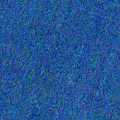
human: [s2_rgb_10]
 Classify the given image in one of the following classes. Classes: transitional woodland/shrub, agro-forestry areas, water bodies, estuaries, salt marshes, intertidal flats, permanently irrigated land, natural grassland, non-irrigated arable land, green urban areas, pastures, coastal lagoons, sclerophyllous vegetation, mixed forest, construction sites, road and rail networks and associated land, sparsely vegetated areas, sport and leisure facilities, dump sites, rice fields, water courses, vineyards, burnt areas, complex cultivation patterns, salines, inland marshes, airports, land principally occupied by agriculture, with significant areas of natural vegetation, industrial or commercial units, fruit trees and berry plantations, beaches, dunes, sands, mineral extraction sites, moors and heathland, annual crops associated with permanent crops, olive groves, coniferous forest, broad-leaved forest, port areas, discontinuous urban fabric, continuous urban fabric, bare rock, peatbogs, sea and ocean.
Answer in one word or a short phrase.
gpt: water bodies